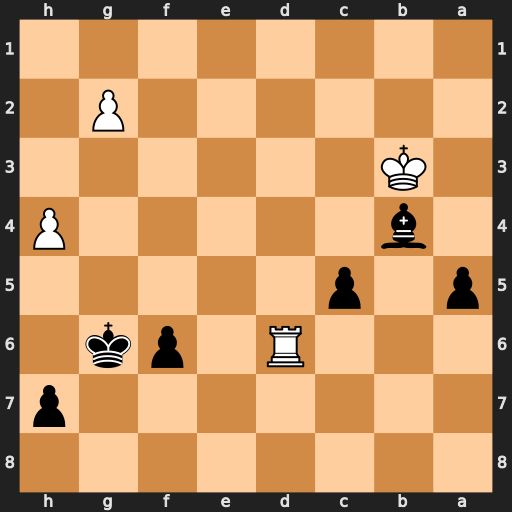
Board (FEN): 8/7p/3R1pk1/p1p5/1b5P/1K6/6P1/8
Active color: b
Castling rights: -
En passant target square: -
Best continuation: c4+ Kxc4 Bxd6